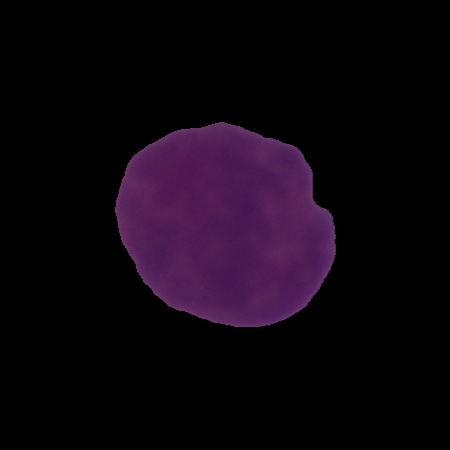
Label: cancer